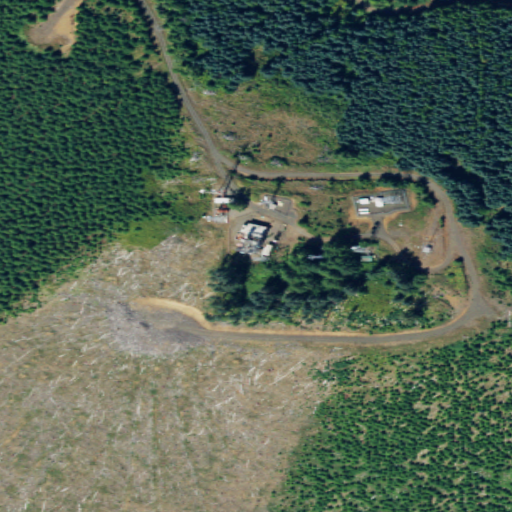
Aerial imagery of mountain in Washington named Minot Peak containing evergreen forest, shrub, open development, low intensity development, grassland, medium intensity development, deciduous forest, and mixed forest